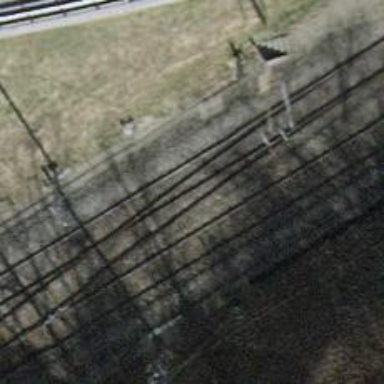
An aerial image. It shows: Single-track electrified railway siding with contact line.